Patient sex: M
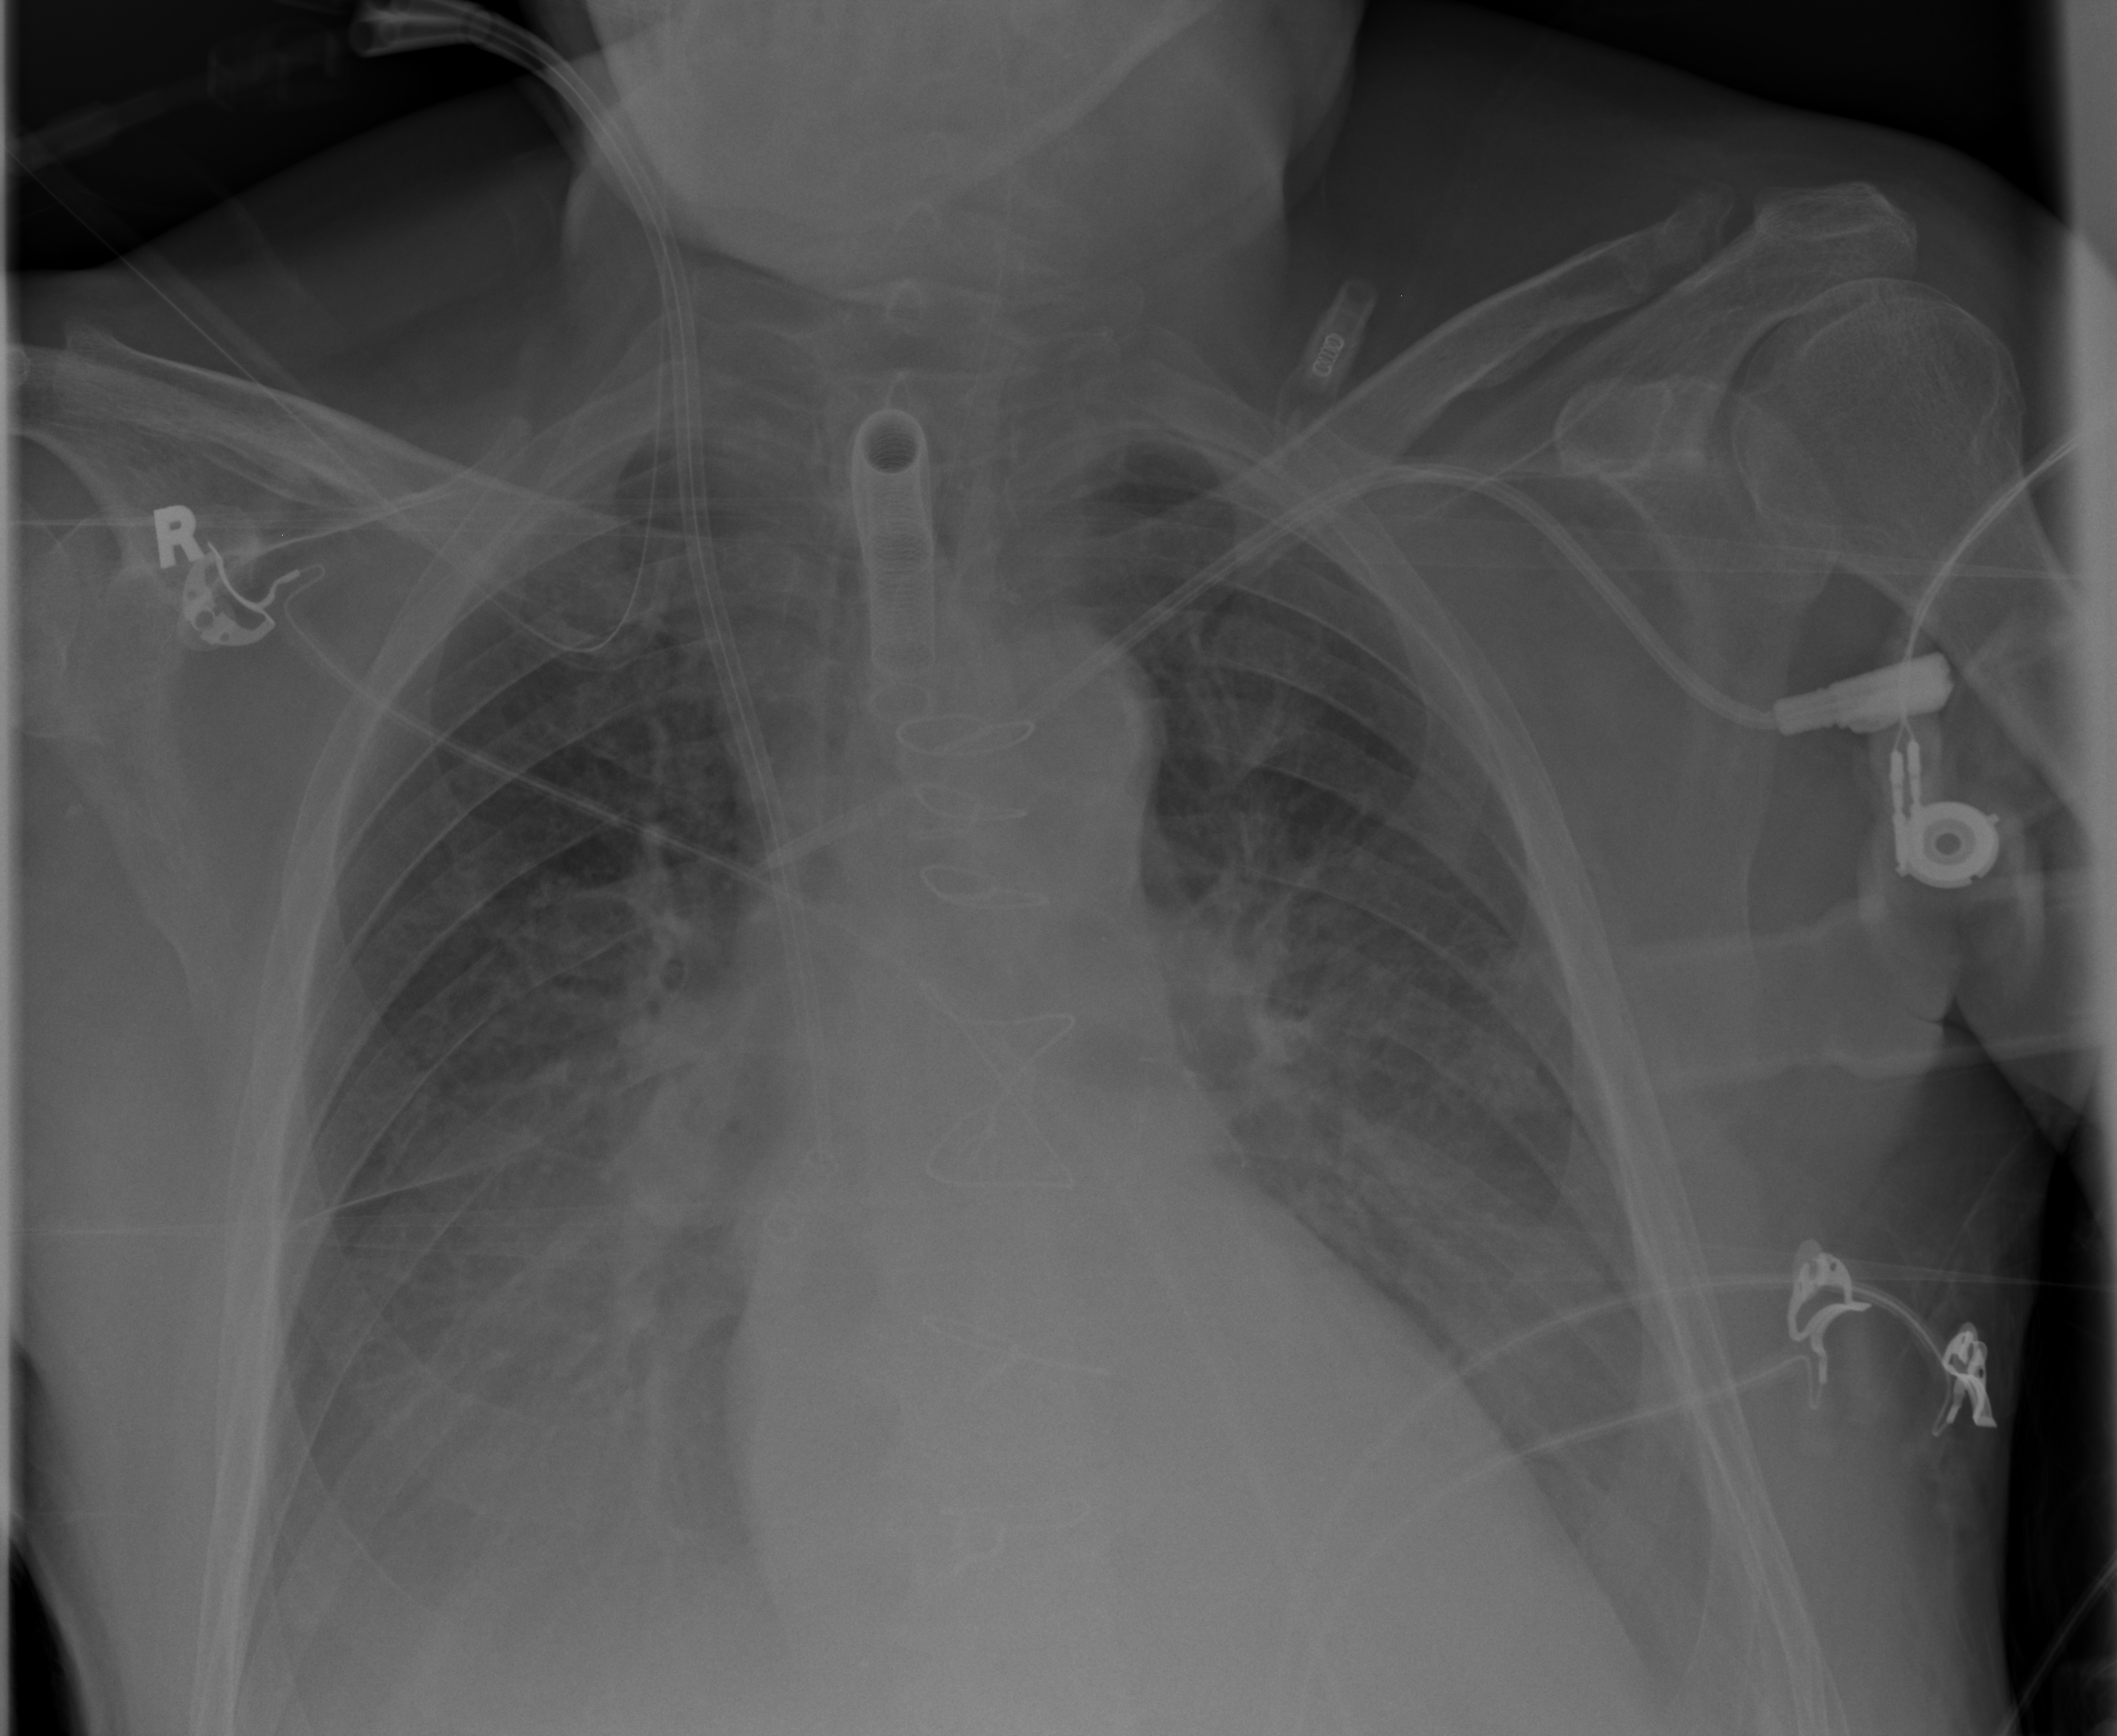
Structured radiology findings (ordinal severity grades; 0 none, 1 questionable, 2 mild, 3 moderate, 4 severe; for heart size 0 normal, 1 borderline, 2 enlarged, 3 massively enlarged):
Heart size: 0
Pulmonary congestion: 0
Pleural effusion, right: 2
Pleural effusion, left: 2
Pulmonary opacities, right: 0
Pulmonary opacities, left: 0
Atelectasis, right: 2
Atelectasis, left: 2